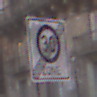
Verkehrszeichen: EndeZone30
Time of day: MorningAfternoon
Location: Outdoor (Urban)
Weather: PartlyCloudy
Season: NotSpecified
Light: Natural